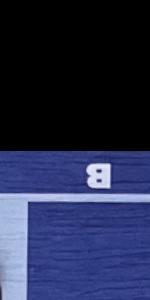
Label: Empty